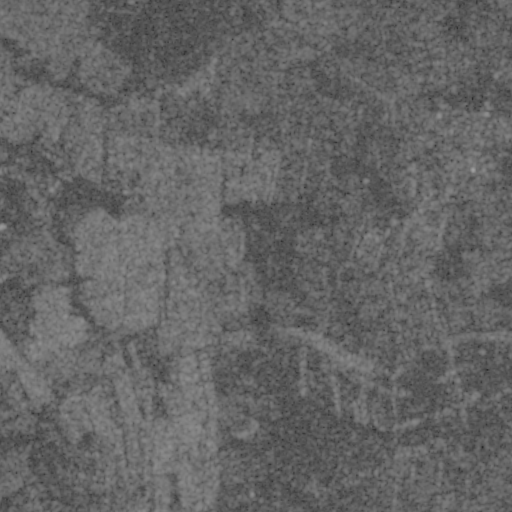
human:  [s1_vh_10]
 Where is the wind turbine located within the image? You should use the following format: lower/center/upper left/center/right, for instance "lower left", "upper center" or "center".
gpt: The wind turbine is located in the center left of the image.
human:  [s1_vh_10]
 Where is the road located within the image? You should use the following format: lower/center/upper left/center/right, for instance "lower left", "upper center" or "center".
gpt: There is no road in the image.

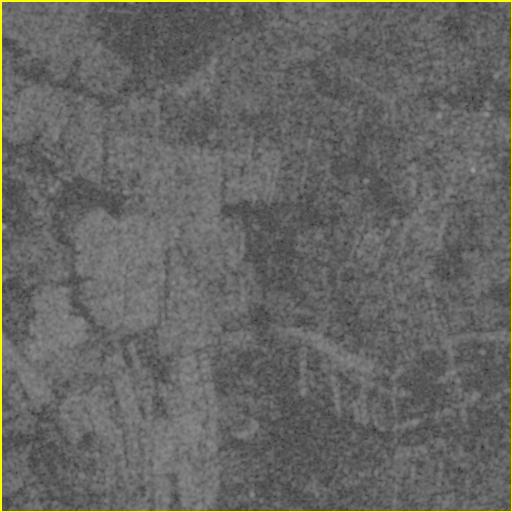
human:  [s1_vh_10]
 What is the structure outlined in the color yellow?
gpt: The structure outlined in yellow is a crop field.
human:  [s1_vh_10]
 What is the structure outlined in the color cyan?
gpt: There is no cyan outline.